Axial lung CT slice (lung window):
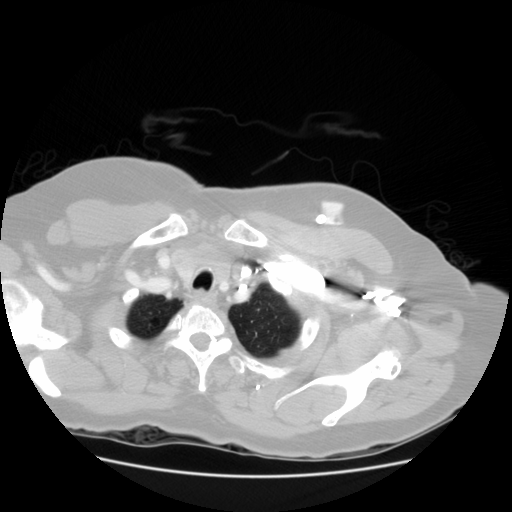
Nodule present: no